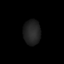
Tissue: skin
Cell type: T cells
Senescence score: 0.7177
Nuclear area (px): 405
Mean DAPI intensity: 34.965